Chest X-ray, PA view. Patient: 65 years old, sex M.
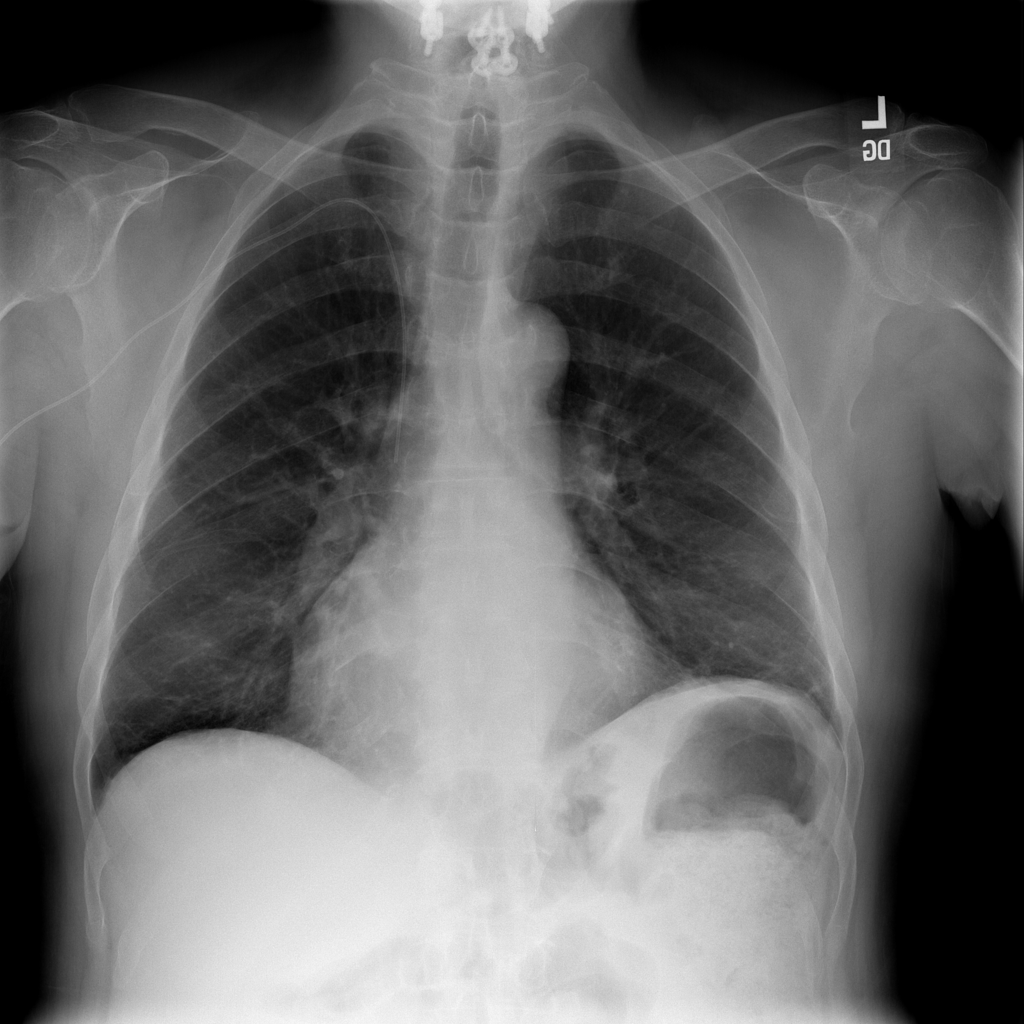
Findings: No Finding